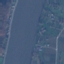
Land use / land cover class: River